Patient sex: M
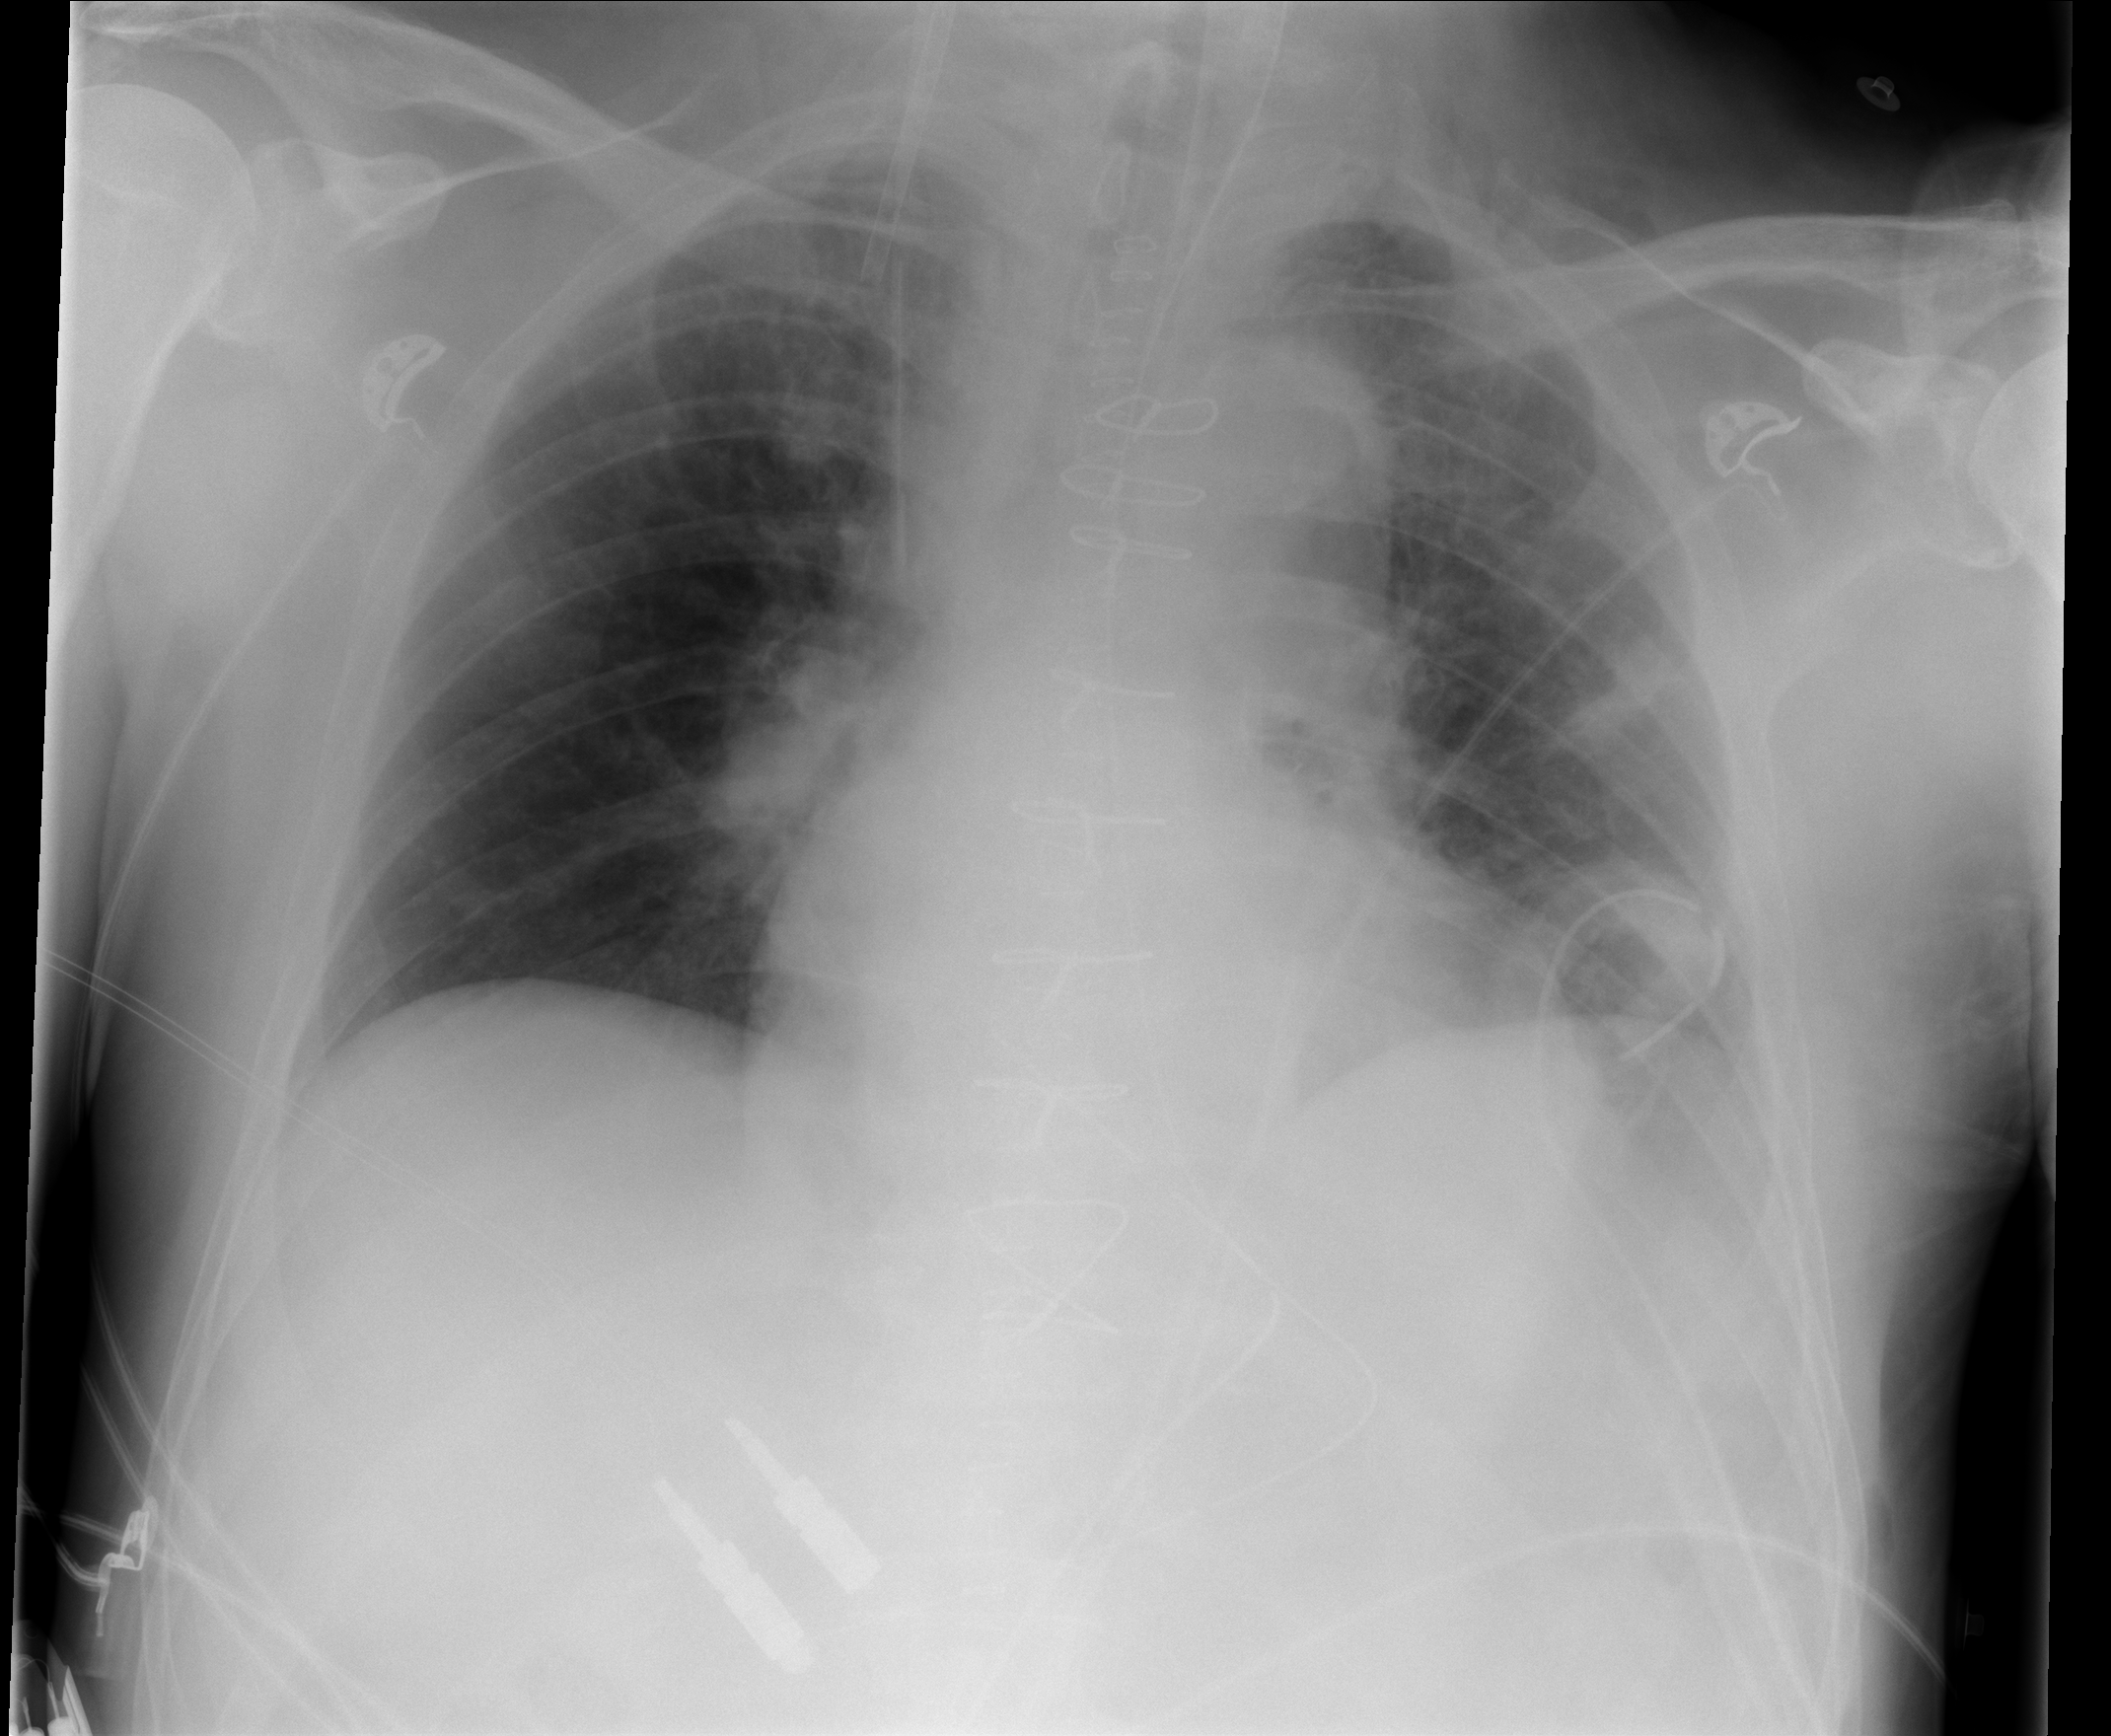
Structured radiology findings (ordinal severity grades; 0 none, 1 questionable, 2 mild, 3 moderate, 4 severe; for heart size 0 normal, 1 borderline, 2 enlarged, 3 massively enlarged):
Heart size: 1
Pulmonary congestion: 2
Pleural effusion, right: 0
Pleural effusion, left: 0
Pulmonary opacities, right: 0
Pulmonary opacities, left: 0
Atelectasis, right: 0
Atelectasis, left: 2